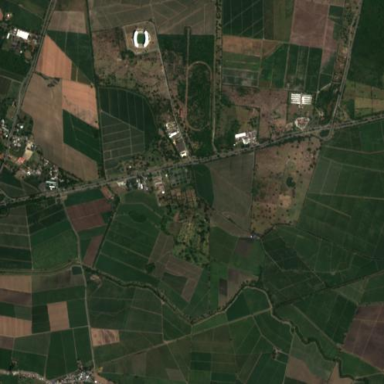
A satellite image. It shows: Farmland used to grow sugar cane crops.